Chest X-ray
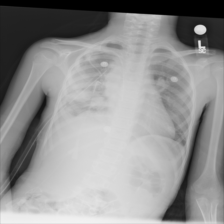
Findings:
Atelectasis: negative
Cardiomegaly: negative
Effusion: positive
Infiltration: negative
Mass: positive
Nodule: positive
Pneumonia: negative
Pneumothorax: positive
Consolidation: negative
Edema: negative
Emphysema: negative
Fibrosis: negative
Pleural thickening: negative
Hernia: negative